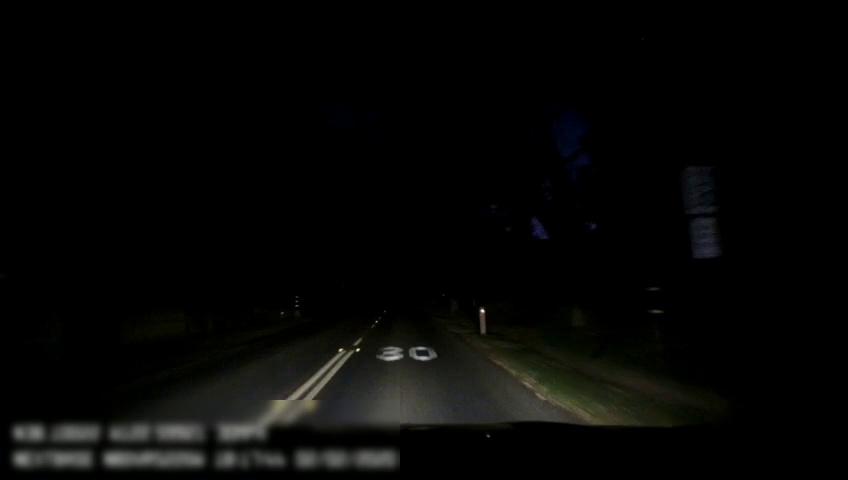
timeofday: Night
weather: Other
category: Drivable Space
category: Lanes | Opposite Lane
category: Lanes | Current Lane
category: Traffic | Signs